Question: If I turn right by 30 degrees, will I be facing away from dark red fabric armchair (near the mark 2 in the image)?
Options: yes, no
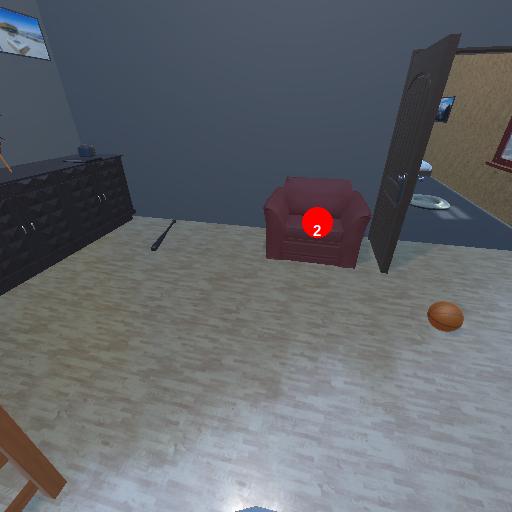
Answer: yes